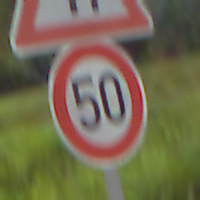
Verkehrszeichen: Geschwindigkeit50
Zusatzzeichen oben: EinseitigVerengteFahrbahnRechts
Umgebung: Outdoor, Suburban
Tageszeit: Night
Wetter: PartlyCloudy
Licht: Artificial
Jahreszeit: NotSpecified
Kontrast: HighContrast